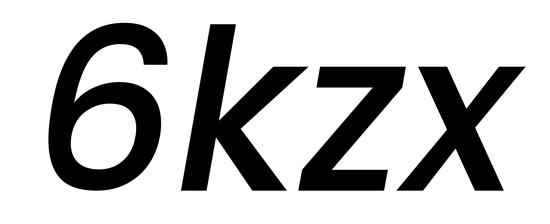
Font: Poppins-MediumItalic